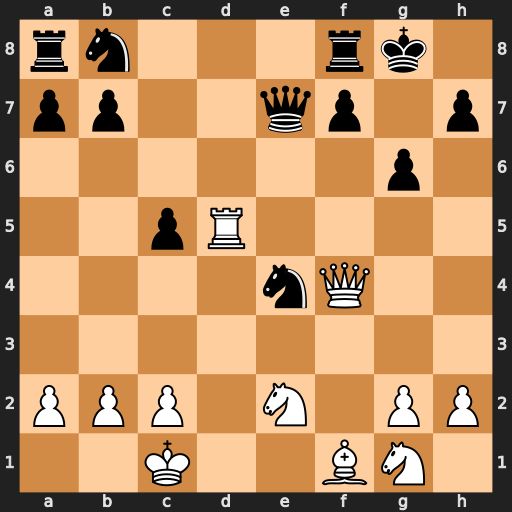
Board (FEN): rn3rk1/pp2qp1p/6p1/2pR4/4nQ2/8/PPP1N1PP/2K2BN1
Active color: w
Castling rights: -
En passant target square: -
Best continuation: Re5 Qf6 Rxe4